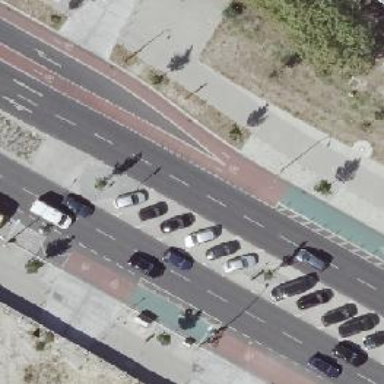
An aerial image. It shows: Secondary road with asphalt surface and dual carriageway design. There is kerb separating the cycleway on the right side.